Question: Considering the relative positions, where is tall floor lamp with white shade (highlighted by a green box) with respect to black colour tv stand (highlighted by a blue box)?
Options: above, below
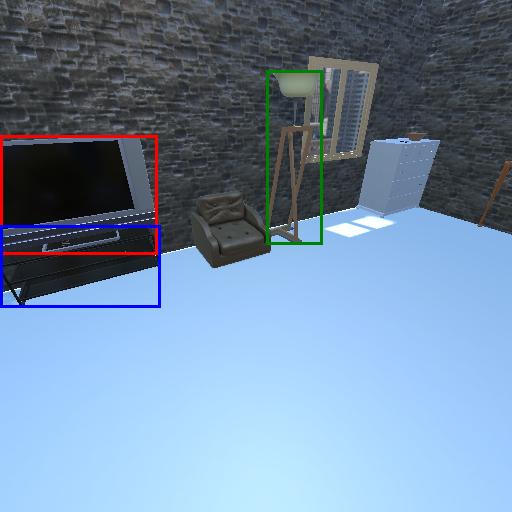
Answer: above